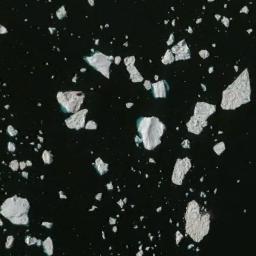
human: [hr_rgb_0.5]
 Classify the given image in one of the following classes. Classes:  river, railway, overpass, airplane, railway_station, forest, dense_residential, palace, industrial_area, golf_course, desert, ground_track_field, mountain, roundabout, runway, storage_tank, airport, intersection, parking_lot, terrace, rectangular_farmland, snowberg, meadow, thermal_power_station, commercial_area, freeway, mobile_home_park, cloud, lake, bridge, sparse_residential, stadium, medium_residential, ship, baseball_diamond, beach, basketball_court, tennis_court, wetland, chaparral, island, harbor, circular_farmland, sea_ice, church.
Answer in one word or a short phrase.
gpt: sea_ice